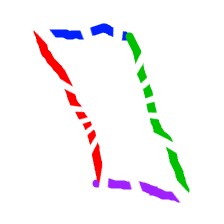
Shape: parallelogram